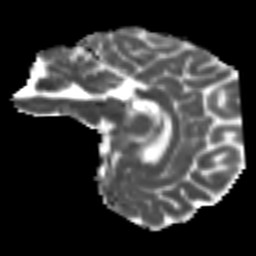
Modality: MD
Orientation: sagittal
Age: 23
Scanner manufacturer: siemens
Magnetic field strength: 3 T
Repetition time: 4.52 s
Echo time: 0.084 s